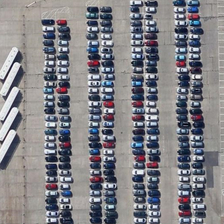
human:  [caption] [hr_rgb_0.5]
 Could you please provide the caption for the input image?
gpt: many cars in different colors are parked in a parking lot .

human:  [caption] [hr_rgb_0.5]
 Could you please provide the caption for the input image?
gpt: many cars in different colors are parked in a parking lot .

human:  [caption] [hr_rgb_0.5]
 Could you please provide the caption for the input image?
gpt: many cars in different colors are parked in a parking lot .

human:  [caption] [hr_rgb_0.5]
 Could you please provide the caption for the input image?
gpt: many cars in different colors are parked in a parking lot .

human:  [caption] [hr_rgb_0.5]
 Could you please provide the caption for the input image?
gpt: many cars in different colors are parked in a parking lot .